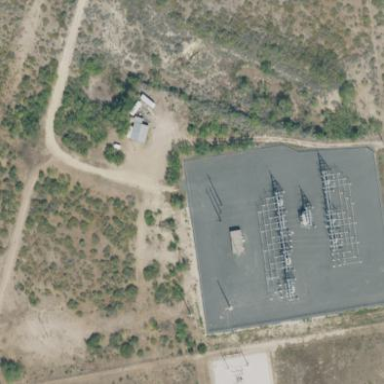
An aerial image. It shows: Outdoor power substation surrounded by fence. The substation operates at the distribution level.